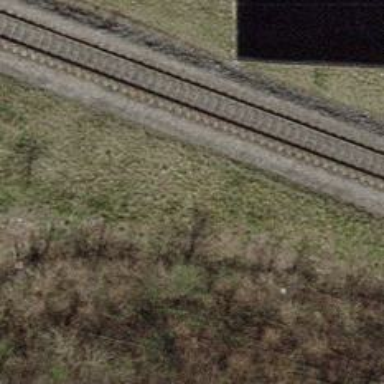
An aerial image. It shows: Railway tunnel with overhead electrified contact lines.